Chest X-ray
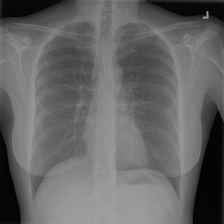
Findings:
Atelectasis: negative
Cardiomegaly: negative
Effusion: negative
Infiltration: negative
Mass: negative
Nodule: negative
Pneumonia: negative
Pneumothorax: negative
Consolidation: negative
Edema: negative
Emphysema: negative
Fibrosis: negative
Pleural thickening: negative
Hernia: negative